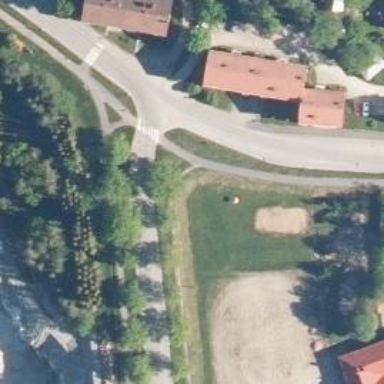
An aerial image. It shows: Asphalt cycleway featuring zebra crossing. The crossing is uncontrolled.